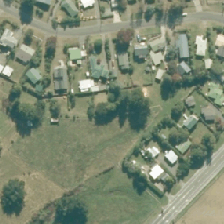
Land cover: low_producing_grassland